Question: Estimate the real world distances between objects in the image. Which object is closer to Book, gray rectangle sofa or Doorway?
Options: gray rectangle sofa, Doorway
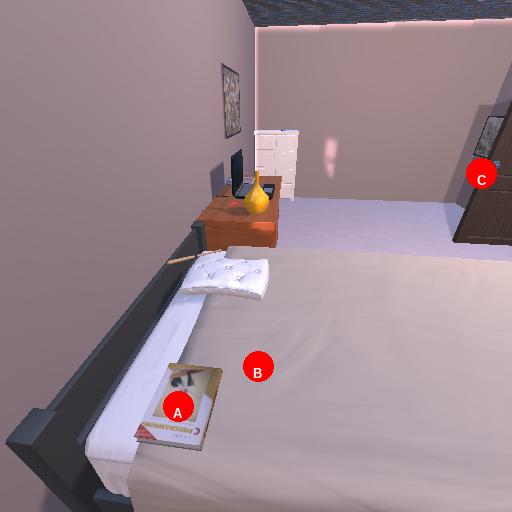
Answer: gray rectangle sofa